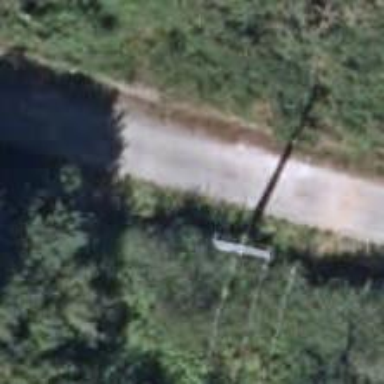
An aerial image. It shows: Power pole.